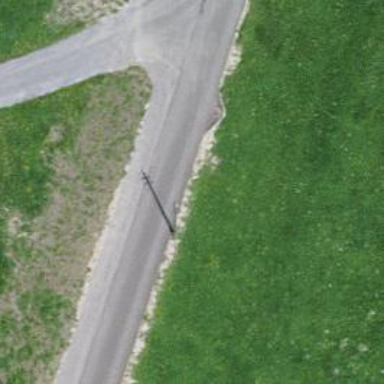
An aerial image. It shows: Unclassified road with asphalt surface.